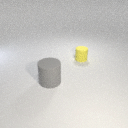
small yellow rubber cylinder to the right of large gray rubber cylinder